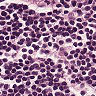
Metastatic tissue present: no